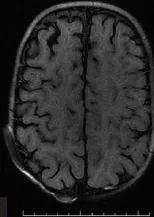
(A-C) T1-weighted images show the hypointense scalp vein with bony defect and venous sac.
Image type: radiology (mri)